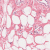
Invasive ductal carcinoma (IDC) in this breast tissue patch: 0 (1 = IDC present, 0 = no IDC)